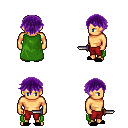
a pixel art fantasy rpg character, male body template, human, tanned skin, green cape, red pants, purple short bangs hairstyle, black slippers, dagger, four views (front, back, left, right), 2x2 character sprite sheet, small pixel art, hard edges, no anti-aliasing